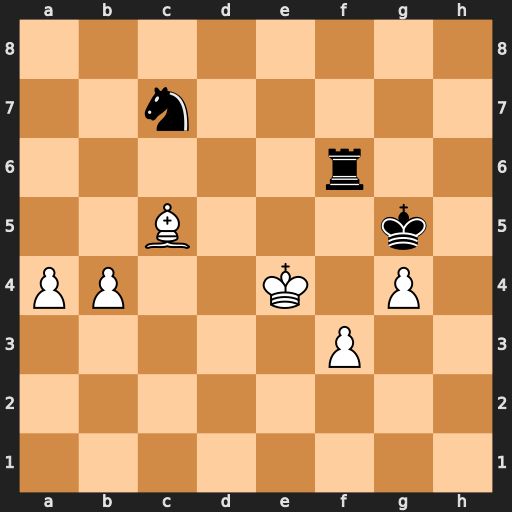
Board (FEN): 8/2n5/5r2/2B3k1/PP2K1P1/5P2/8/8
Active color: w
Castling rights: -
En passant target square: -
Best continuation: Be7 Kg6 Bxf6